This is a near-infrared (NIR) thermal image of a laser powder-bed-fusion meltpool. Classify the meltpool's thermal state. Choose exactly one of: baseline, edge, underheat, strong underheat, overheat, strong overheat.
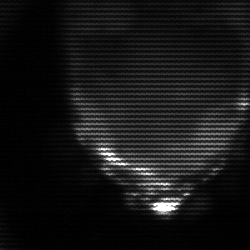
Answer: edge